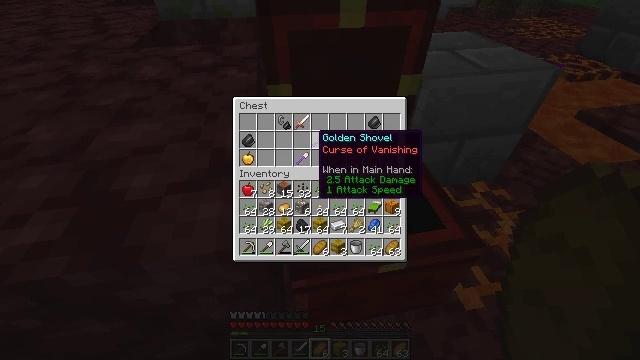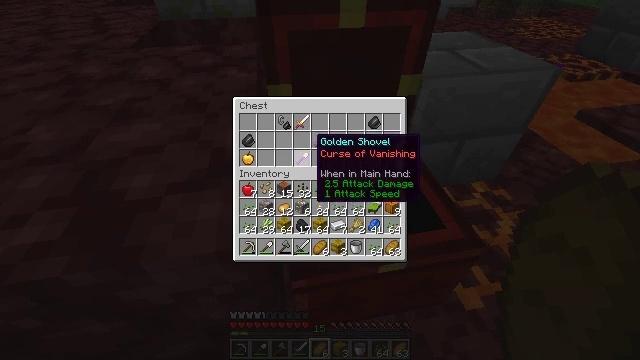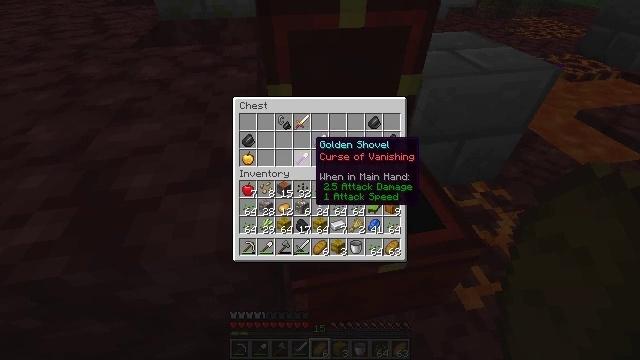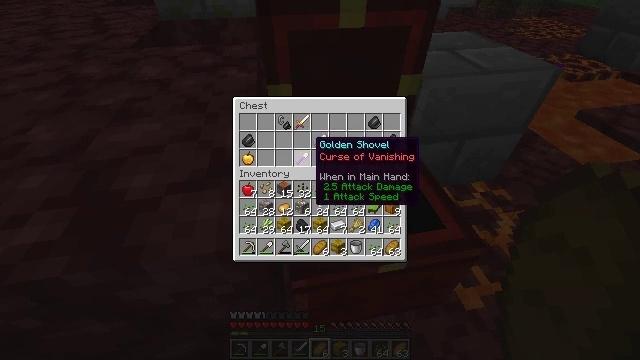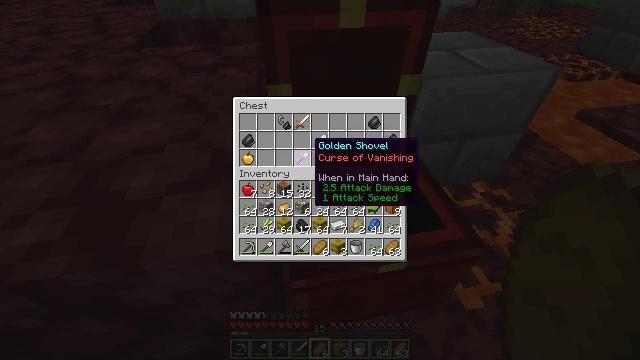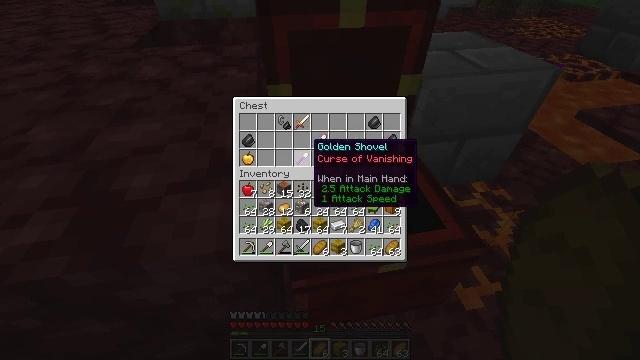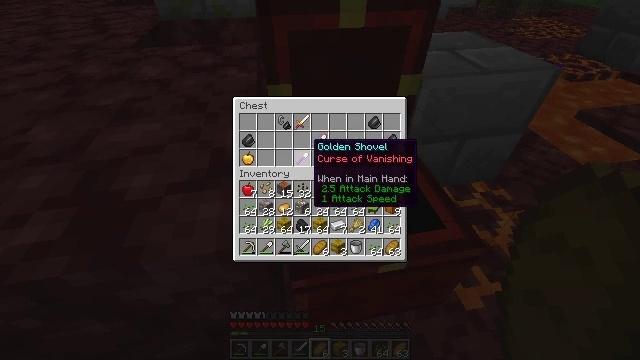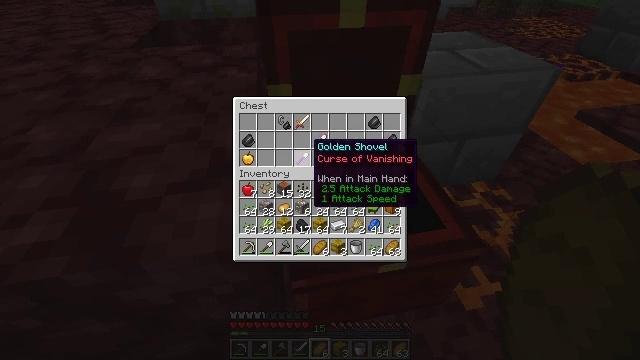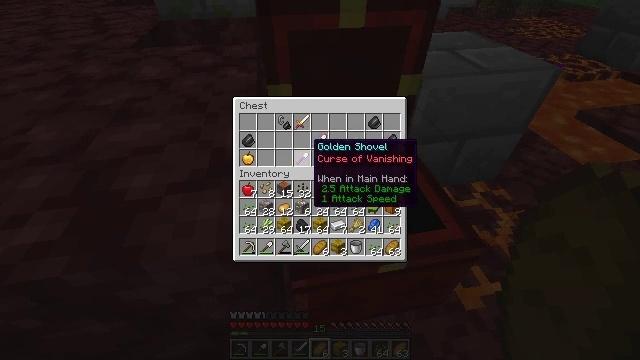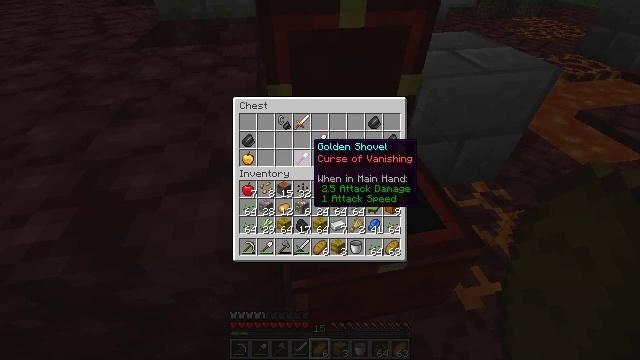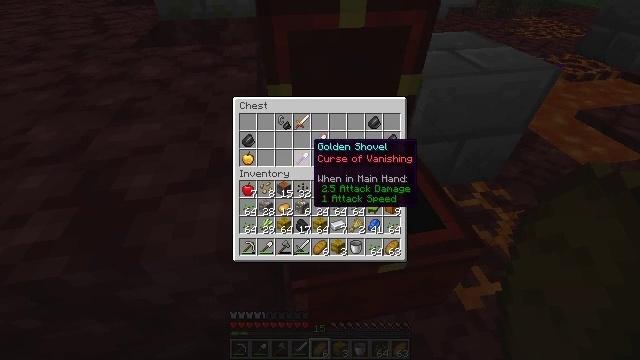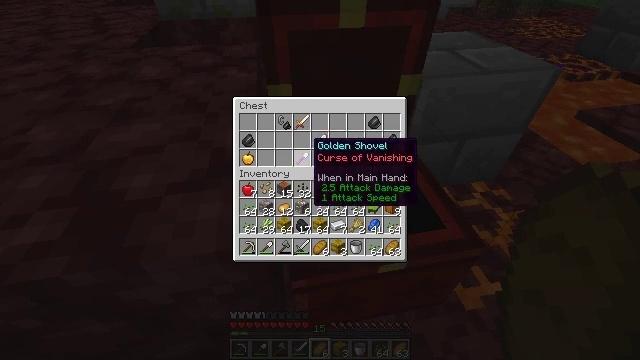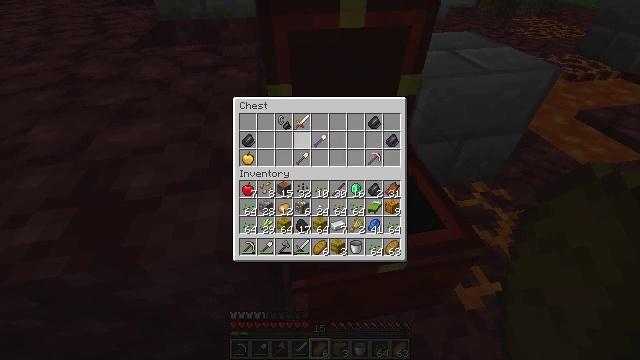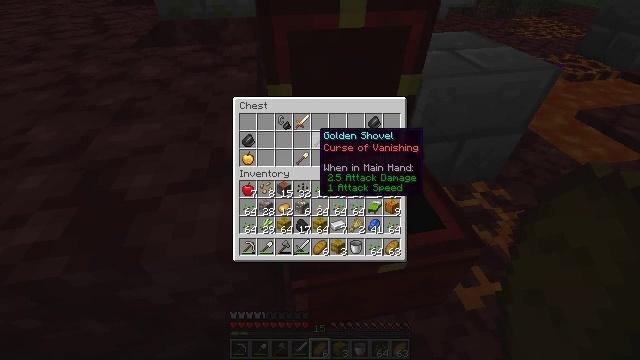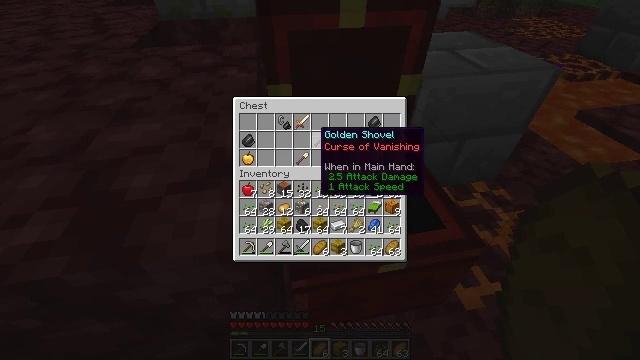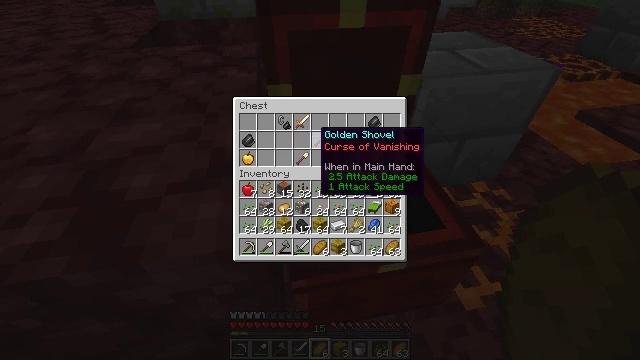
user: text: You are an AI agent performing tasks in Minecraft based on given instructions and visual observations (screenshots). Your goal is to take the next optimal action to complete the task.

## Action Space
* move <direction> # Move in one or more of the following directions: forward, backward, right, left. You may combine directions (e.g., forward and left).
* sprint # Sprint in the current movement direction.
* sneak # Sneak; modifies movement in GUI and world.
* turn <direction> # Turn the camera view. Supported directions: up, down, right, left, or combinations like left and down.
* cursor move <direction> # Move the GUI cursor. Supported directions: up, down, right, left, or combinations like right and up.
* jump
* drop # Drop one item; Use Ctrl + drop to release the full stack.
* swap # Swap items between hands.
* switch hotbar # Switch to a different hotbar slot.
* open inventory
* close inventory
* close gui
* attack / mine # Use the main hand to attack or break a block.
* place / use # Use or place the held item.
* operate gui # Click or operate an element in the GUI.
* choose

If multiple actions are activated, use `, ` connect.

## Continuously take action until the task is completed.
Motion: motion action
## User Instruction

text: Drop a hay block.
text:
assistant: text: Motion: no_op
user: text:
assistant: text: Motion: no_op
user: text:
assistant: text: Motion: no_op
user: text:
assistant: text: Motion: no_op
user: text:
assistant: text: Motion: no_op
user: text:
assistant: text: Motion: no_op
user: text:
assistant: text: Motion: no_op
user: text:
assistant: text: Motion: no_op
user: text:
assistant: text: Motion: no_op
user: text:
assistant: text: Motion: no_op
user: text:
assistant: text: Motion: no_op
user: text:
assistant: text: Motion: no_op
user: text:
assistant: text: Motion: no_op
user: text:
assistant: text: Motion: no_op
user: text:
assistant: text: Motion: no_op
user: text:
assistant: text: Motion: no_op
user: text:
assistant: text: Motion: no_op
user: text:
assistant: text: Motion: cursor move up
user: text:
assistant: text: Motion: cursor move up
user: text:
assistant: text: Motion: no_op
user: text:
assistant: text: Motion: no_op
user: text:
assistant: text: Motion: no_op
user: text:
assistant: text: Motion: no_op
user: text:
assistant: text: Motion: no_op
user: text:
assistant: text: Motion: no_op
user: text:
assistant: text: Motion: no_op
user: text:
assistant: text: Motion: no_op
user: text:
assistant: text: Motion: no_op
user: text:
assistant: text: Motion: no_op
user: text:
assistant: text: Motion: no_op